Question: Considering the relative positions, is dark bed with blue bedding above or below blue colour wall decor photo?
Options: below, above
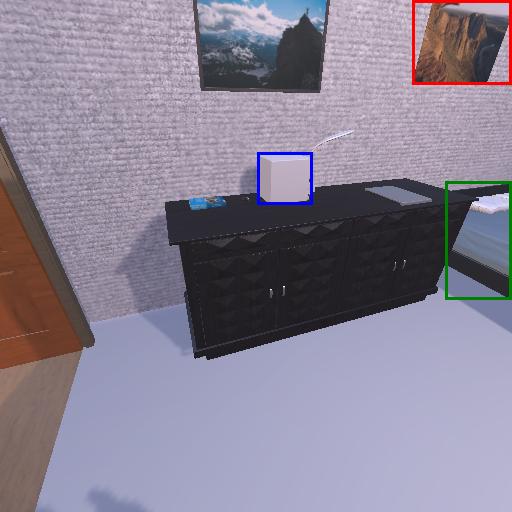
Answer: below